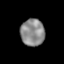
Tissue: prostate
Cell type: Endothelial cells
Senescence score: 0.2459
Nuclear area (px): 639
Mean DAPI intensity: 138.476